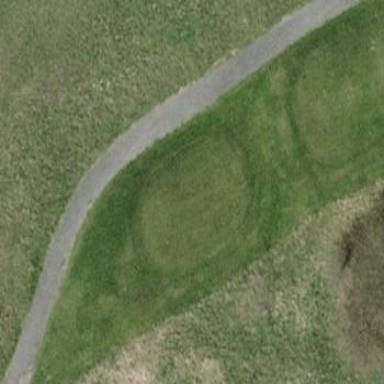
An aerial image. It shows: Grassy area designated as golf tee.